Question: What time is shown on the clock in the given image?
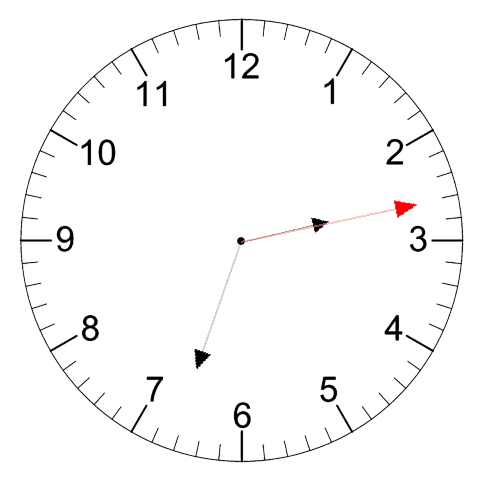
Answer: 02:33:13